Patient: sex M, age 66
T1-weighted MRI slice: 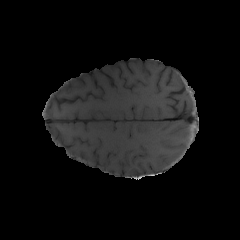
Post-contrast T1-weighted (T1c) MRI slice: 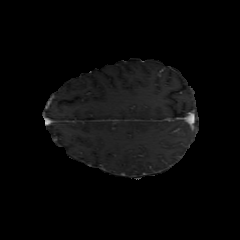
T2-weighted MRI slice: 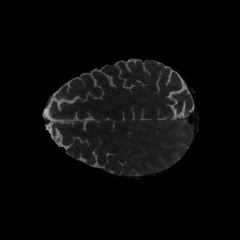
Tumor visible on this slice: yes
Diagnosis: Glioblastoma, IDH-wildtype
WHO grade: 4